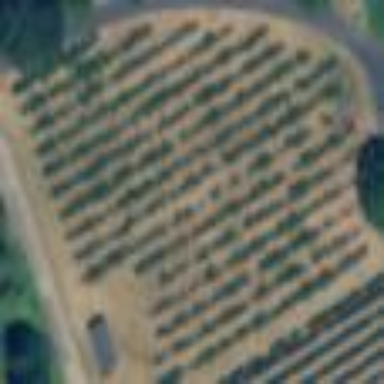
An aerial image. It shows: Vineyard growing wine grapes.